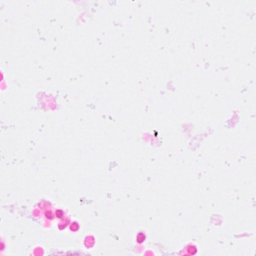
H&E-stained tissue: Breast